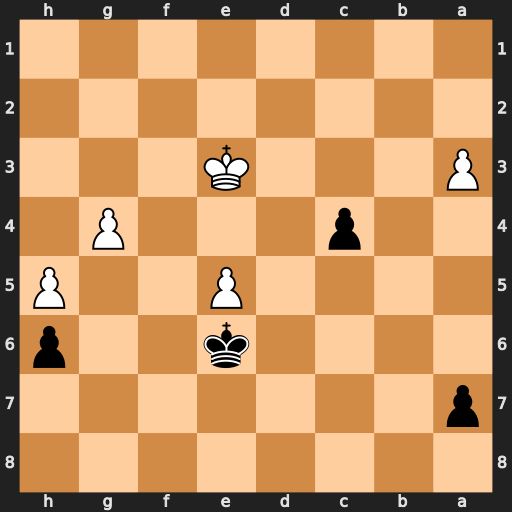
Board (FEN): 8/p7/4k2p/4P2P/2p3P1/P3K3/8/8
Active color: b
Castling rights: -
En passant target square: -
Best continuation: Kxe5 a4 a5 Kd2 Kf4 Kc3 Kxg4 Kxc4 Kxh5